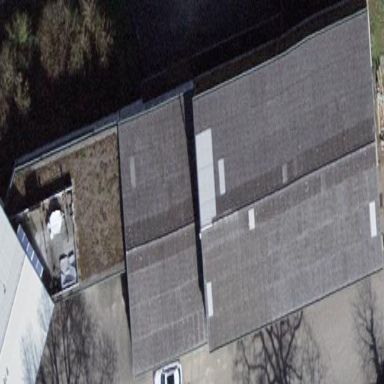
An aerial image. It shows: Building with tiled roof.